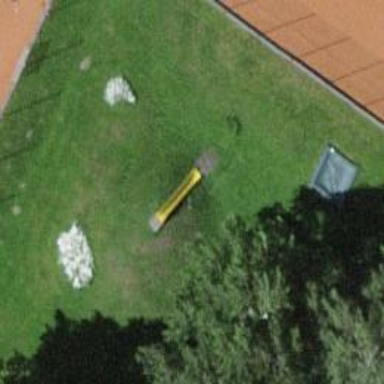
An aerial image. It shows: Playground area for leisure activities on the land.